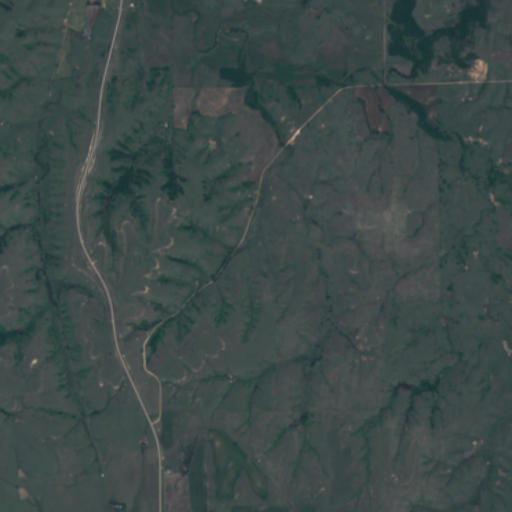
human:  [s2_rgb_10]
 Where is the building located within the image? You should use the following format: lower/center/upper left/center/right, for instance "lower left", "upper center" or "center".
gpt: The building is located in the lower left of the image.
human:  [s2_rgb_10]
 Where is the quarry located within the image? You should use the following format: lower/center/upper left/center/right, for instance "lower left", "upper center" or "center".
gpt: There is no quarry in the image.